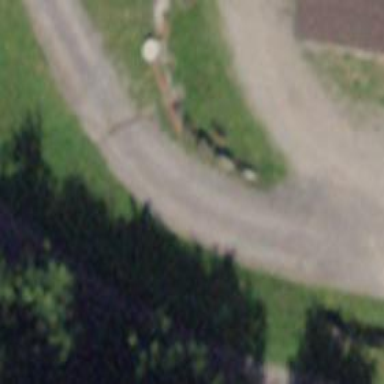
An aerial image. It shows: Driveway leading to service road.